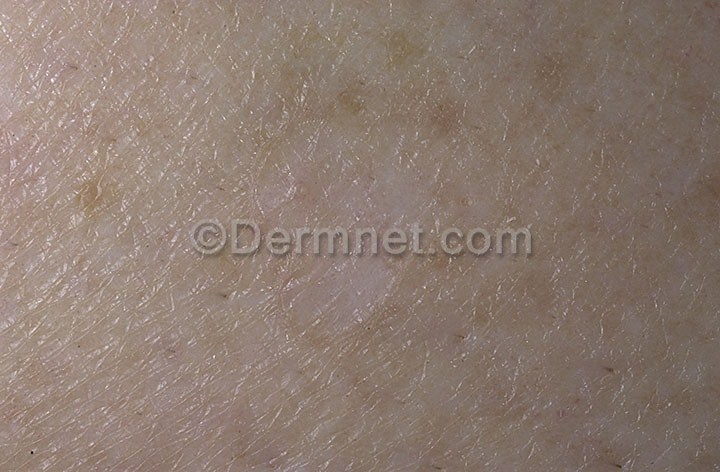
Disease: Seborrheic Keratoses and other Benign Tumors